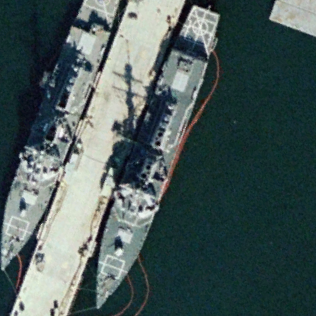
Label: destroyer